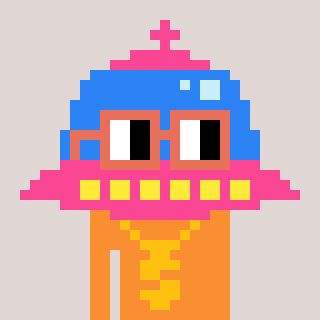
a pixel art character with square orange glasses, a ufo-shaped head and a orange-colored body on a warm background